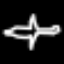
Label: airplane